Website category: university
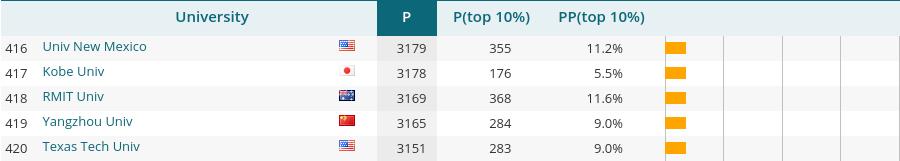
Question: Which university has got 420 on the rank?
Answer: Texas Tech Univ

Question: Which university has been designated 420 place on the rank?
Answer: Texas Tech Univ

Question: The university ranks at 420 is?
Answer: Texas Tech Univ

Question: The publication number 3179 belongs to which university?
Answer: Univ New Mexico

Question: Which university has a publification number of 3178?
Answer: Kobe Univ

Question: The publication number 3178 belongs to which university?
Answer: Kobe Univ

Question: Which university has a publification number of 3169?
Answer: RMIT Univ

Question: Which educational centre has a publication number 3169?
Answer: RMIT Univ

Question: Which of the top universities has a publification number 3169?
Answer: RMIT Univ

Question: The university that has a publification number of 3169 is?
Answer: RMIT Univ

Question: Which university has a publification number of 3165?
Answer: Yangzhou Univ

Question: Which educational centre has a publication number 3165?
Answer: Yangzhou Univ

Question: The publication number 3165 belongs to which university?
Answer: Yangzhou Univ

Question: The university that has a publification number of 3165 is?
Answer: Yangzhou Univ

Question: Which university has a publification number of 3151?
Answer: Texas Tech Univ

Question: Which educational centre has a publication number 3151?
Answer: Texas Tech Univ

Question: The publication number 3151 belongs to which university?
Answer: Texas Tech Univ

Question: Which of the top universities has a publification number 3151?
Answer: Texas Tech Univ

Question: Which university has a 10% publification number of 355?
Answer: Univ New Mexico

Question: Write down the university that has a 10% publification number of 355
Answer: Univ New Mexico

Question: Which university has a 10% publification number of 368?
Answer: RMIT Univ

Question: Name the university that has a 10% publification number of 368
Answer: RMIT Univ

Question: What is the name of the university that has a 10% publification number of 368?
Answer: RMIT Univ

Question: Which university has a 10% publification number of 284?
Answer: Yangzhou Univ

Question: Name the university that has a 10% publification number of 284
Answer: Yangzhou Univ

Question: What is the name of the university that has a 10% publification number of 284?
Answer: Yangzhou Univ

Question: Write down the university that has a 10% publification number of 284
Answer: Yangzhou Univ

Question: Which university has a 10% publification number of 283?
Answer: Texas Tech Univ